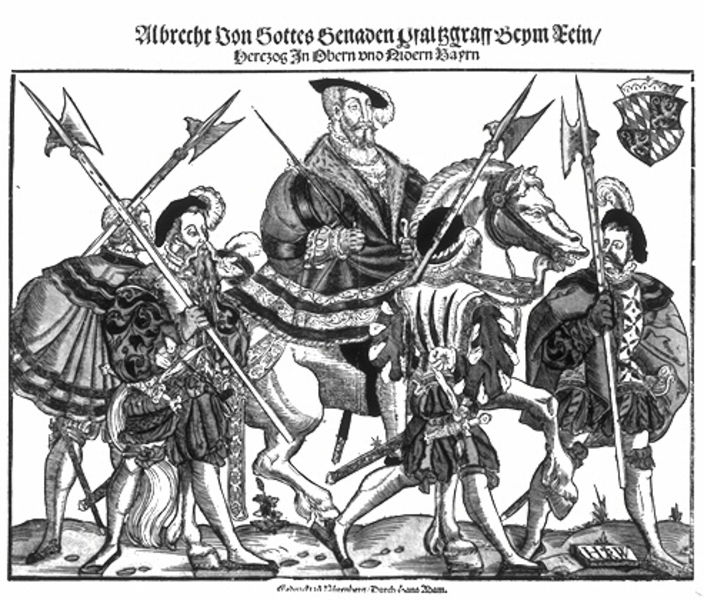
Titel: Albrecht von Bayern zu Pferde umgeben von vier Soldaten
Künstler: Hans Adam
Institution: (Seriendruck)
Schlagwörter: dunkel, feder, kampf, kopf, mann, umhang, weiß, landschaft, grau, hell, hut, hüte, köpfe, männer, schwarz, weg, ornament, bärte, hose, kappe, mütze, diener, federn, kleidung, pelz, rahmen, steine, mantel, blatt, renaissance, pferd, reiter, beine, reiten, zaumzeug, holzschnitt, schrift, stab, hosen, grafik, graphik, figuren, kaiser, könig, lanze, soldaten, inschrift, verzierung, strümpfe, schild, bayern, geschirr, druck, monogramm, holzstich, stich, barrett, schwarzweiß, schwert, text, waffen, überschrift, herrscher, ritter, fürst, rüstung, tracht, wappen, herzog, oberbayern, hellebarde, lanzen, hellebarden, speer, speere, pfeile, infanterie, schabracke, stick, decken, trab, neuzeit, albrecht, schaube, landsknecht, kuhmaulschuhe, schlitze, landsknechte, söldner, pfalzgraf, orna,ent, intialen, landsknechthut, herzig, herzog albrecht